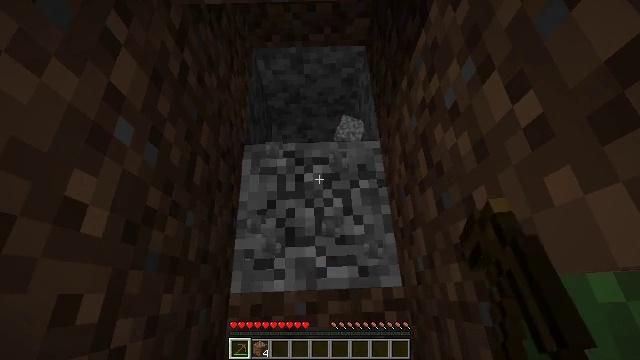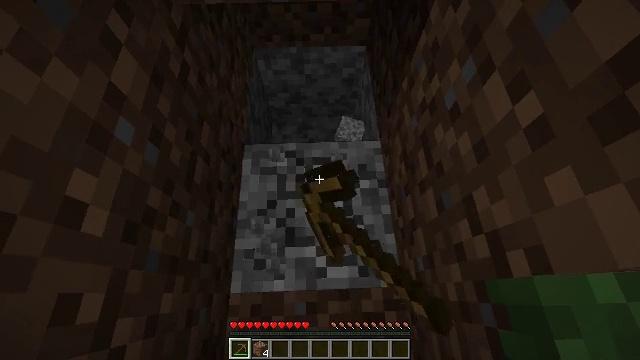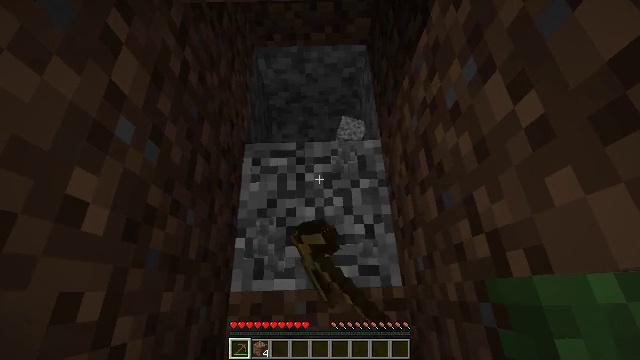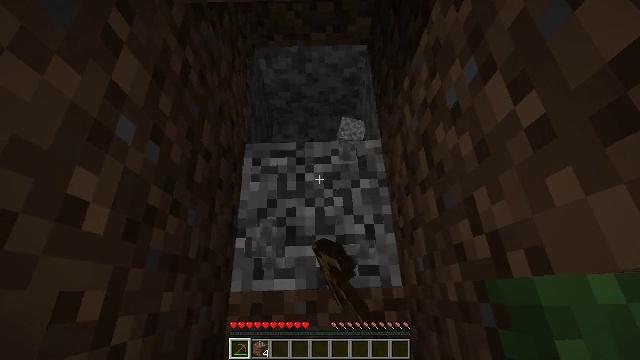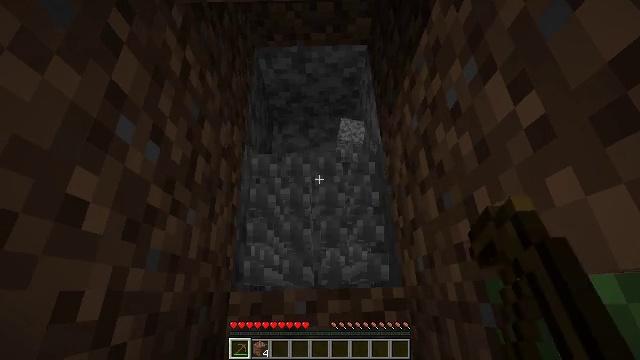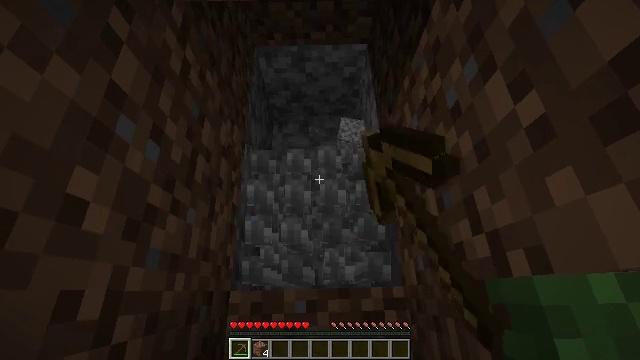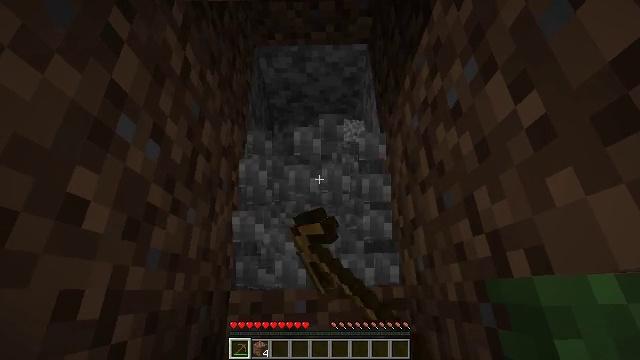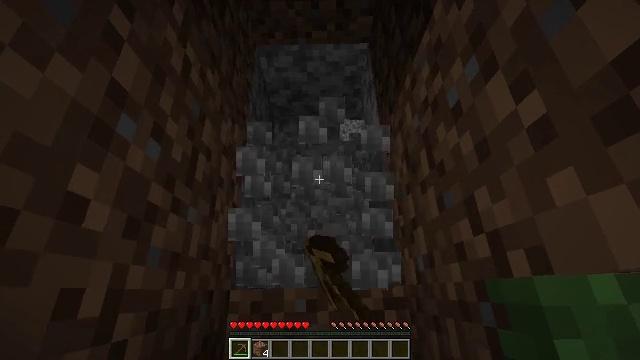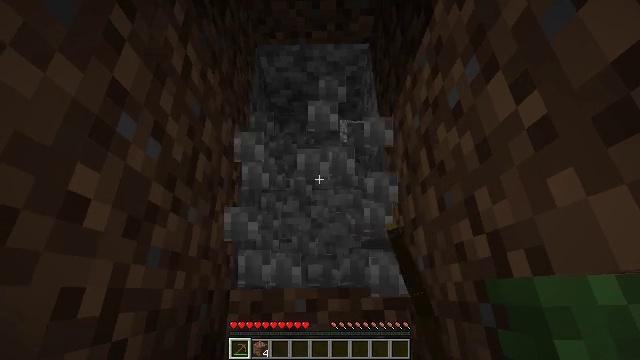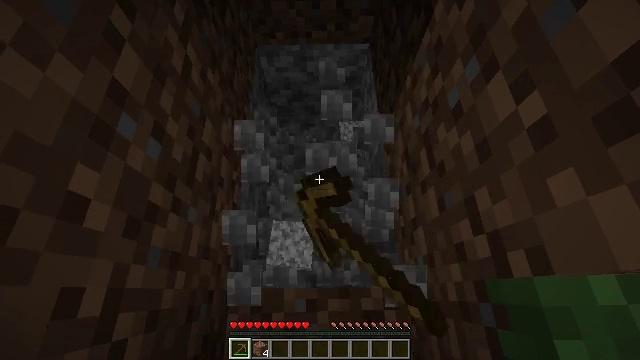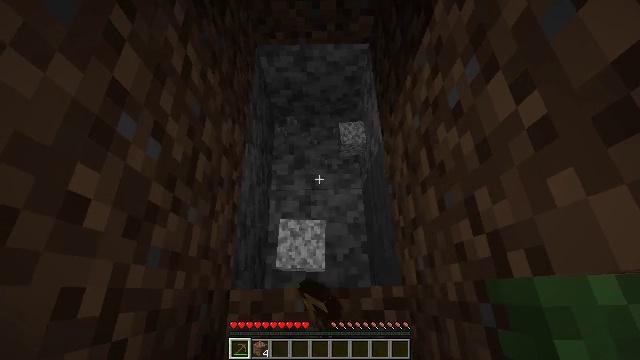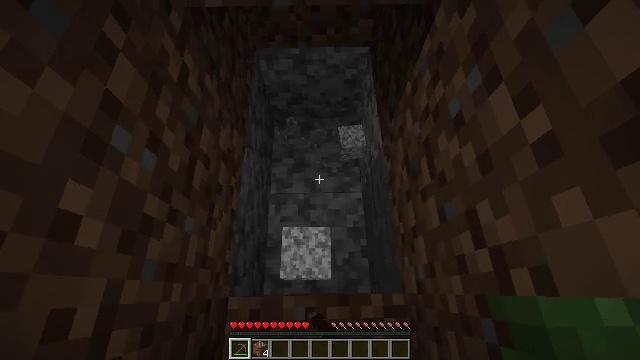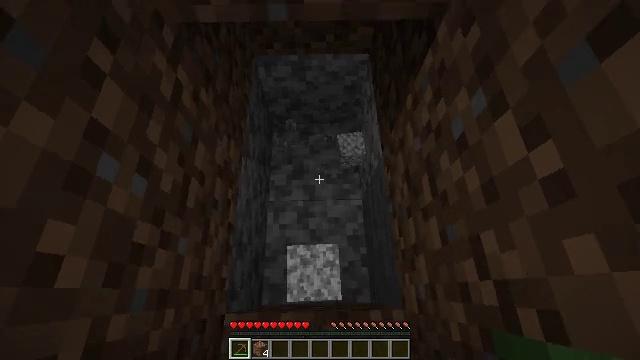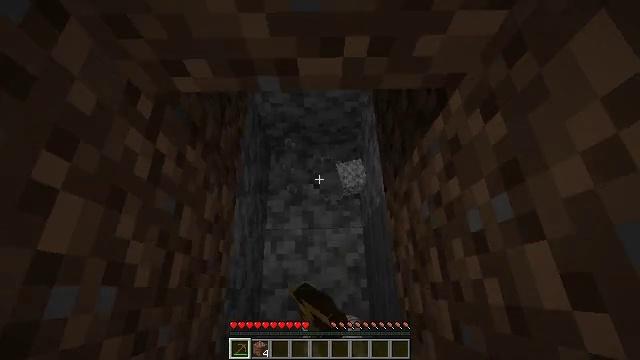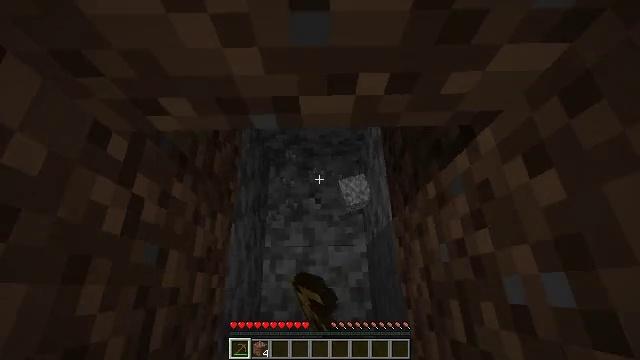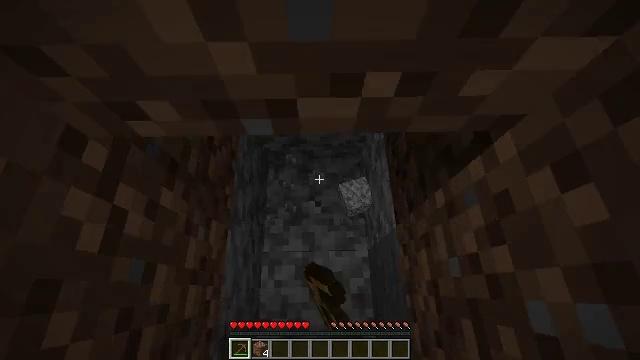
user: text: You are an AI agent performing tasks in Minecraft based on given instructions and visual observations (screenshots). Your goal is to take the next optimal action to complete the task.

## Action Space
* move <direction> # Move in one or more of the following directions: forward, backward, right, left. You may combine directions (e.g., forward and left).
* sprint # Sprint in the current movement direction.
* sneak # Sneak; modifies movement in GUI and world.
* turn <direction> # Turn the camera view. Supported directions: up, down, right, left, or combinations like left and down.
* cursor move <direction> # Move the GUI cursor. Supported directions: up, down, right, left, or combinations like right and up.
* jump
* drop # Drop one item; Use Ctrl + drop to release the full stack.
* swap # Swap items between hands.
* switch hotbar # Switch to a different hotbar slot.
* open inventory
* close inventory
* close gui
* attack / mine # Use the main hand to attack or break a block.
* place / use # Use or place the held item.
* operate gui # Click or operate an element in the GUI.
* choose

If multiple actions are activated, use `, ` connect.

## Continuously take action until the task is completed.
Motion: motion action
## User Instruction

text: Mine the diorite underground.
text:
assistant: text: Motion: attack / mine
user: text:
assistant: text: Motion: attack / mine
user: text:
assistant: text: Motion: attack / mine
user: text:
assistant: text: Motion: attack / mine
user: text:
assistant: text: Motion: attack / mine
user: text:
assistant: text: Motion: attack / mine
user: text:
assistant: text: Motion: attack / mine
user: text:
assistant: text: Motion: attack / mine
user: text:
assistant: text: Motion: attack / mine
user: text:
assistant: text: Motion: attack / mine
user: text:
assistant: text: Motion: move forward, attack / mine
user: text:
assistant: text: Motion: move forward, attack / mine
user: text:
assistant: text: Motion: move forward, attack / mine
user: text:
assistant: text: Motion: move forward, attack / mine
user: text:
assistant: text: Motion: attack / mine
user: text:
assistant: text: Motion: attack / mine
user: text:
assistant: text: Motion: attack / mine
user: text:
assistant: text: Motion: attack / mine
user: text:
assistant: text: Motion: attack / mine
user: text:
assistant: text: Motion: attack / mine
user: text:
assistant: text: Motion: attack / mine
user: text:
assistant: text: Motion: attack / mine
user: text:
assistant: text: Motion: attack / mine
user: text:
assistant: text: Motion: attack / mine
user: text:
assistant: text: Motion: attack / mine
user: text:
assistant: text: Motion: attack / mine
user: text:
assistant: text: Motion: attack / mine
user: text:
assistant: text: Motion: attack / mine
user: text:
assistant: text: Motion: attack / mine
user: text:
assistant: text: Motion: attack / mine